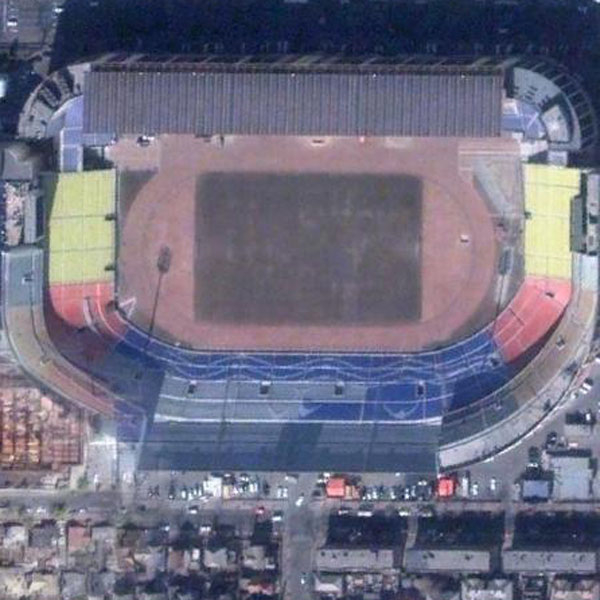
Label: Stadium